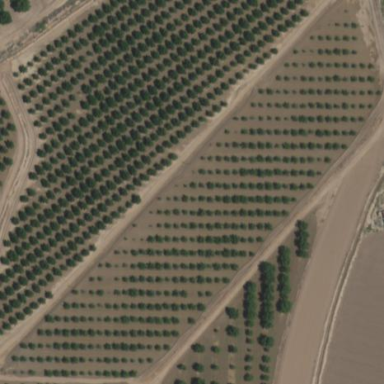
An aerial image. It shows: Orchard.